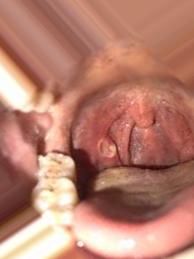
Condition: Mouth Ulcer